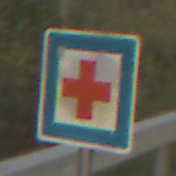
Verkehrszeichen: ErsteHilfe
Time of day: SunriseSunset
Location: Outdoor (Nature)
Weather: PartlyCloudy
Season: NotSpecified
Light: Natural